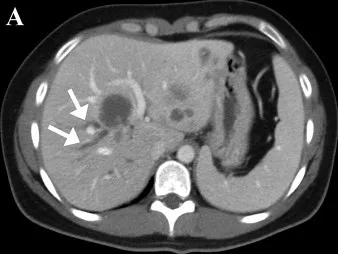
The patient's intrahepatic cholangiocarcinoma, which was classified as TNM: cT3, cN1, cM1, and stage IV tumor [according to AJCC/UICC staging criteria ]. (A,B) CT scan demonstrates multiple liver lesions, exemplary shown on two different axial layers. (A) Arrows indicate right-sided cholestasis, caused by a hypodense lesion in liver segments IV/VIII.
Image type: radiology (ct)